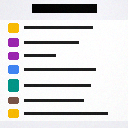
Screen state: on